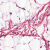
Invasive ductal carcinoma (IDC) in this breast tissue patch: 0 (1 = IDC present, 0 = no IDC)